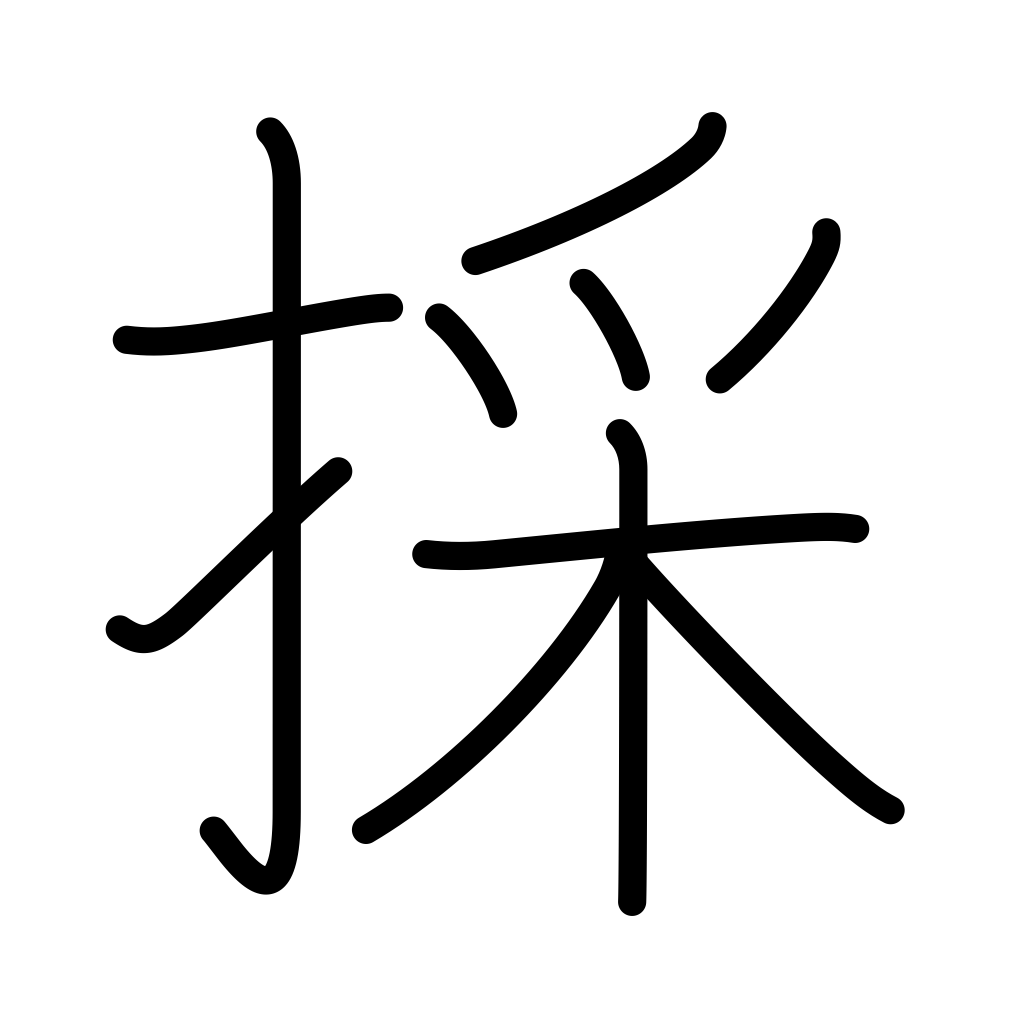
Meaning: pick, take, fetch, take up